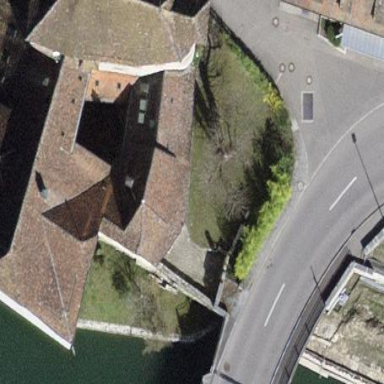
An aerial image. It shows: Historic castle building.